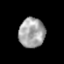
Tissue: prostate
Cell type: Epithelial cells
Senescence score: 0.3588
Nuclear area (px): 760
Mean DAPI intensity: 162.753